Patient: sex M, age 45
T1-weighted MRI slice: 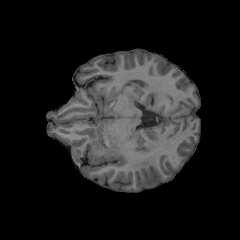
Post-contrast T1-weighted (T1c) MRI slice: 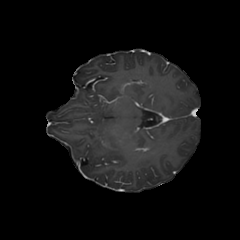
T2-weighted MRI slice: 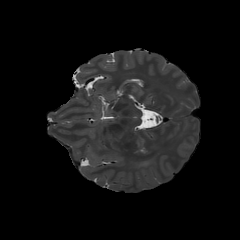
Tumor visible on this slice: yes
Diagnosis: Astrocytoma, IDH-wildtype
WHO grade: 2